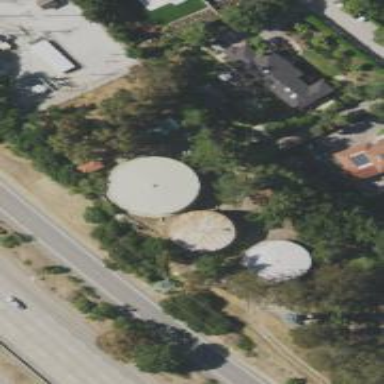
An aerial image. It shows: Water tower that is man-made.